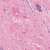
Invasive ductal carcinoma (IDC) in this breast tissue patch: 1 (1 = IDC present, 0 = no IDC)